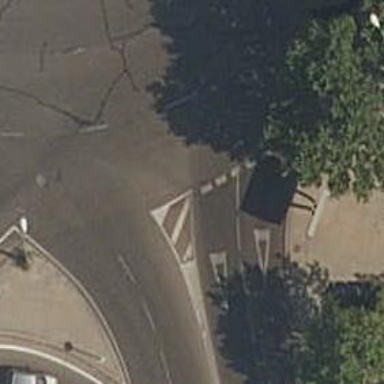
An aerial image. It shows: Road with "give way" sign.